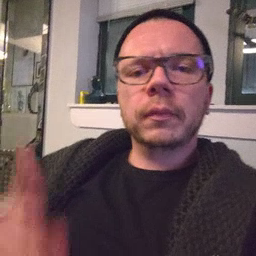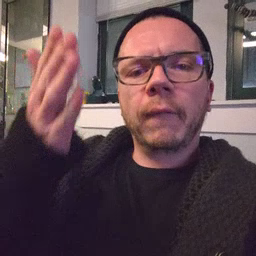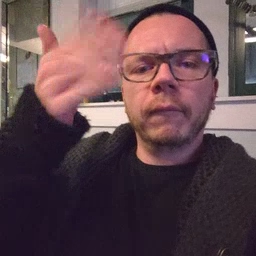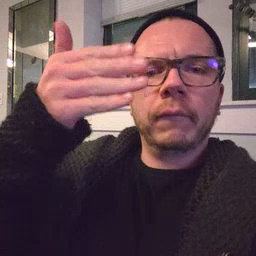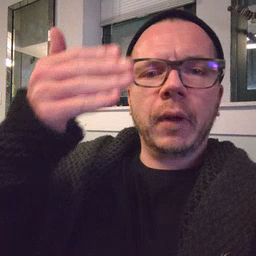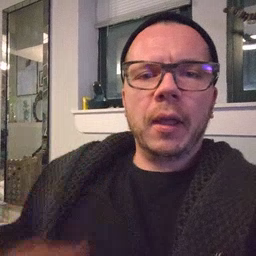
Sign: flag